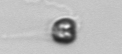
Label: Apedinella